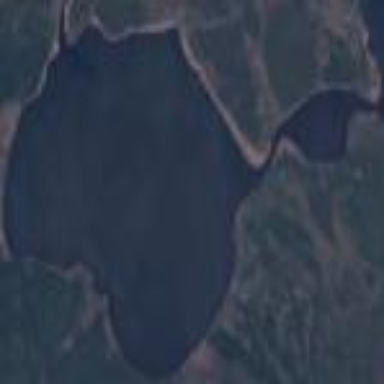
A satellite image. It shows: Beautiful lake surrounded by nature.